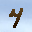
Label: 4